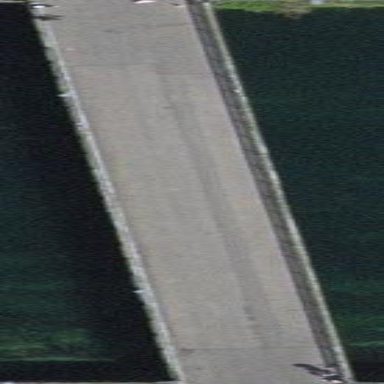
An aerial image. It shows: Bridge with beam structure.